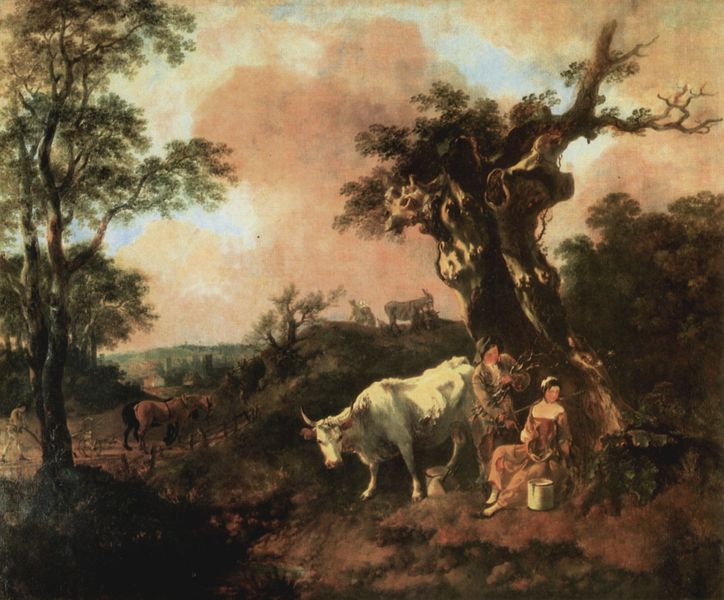
Titel: Holzfäller um eine Milchmagd werbend
Künstler: Thomas Gainsborough
Institution: Privatsammlung
Schlagwörter: baum, berg, blau, blätter, dunkel, gemälde, gewitter, gruppe, himmel, laub, mann, schatten, wasser, weiß, wolken, bäume, frauen, grün, landschaft, menschen, mädchen, sitzen, stadt, äste, braun, frau, holz, kleid, licht, orange, schwarz, rose, rot, tier, tiere, weg, wiese, wolke, zaun, malerei, arme, mensch, stehen, stein, tod, tot, horn, öl, ast, birke, dämmerung, erde, feld, ferne, horizont, hügel, kühe, natur, stamm, strauch, weide, zweige, busch, büsche, sträucher, boden, realismus, paar, england, gainsborough, kontrast, rokoko, rosa, wald, bauern, esel, genre, pferd, pferde, füße, magd, liebe, zwei, schuhe, acker, bäuerin, bündel, reisig, sammeln, berge, hang, dorf, herde, kuh, rind, idylle, rast, romantik, stimmung, junge, dekolleté, abendrot, bauer, wei, gefäß, ausgemergelt, weiden, himmle, idyllisch, rippen, milch, wolkig, treffen, jüngling, buer, ländlich, rinde, tonig, landwirtschaft, brennholz, knorrig, breughel, niederländer, balu, kochen, gestrüpp, hörner, melken, melkerin, bodne, eimer, ochse, pflug, pflügen, stier, sexy, hirte, hirten, hirtin, schäfer, ziege, baumstumpf, bauersfrau, milchkanne, landwirt, melkeimer, liebelei, abgestorben, muh, schäferstunde, landwirte, ansprechen, rendezvous, milchmädchen, abweisen, bäuererin, f8 funktioniert nicht, gelümselüü, knatterpuff, knorriger stamm, kuh frau eimer wolken braun ab, rattazong, sdfd, holzsammler, füe, ruheplatz, esle, du kel